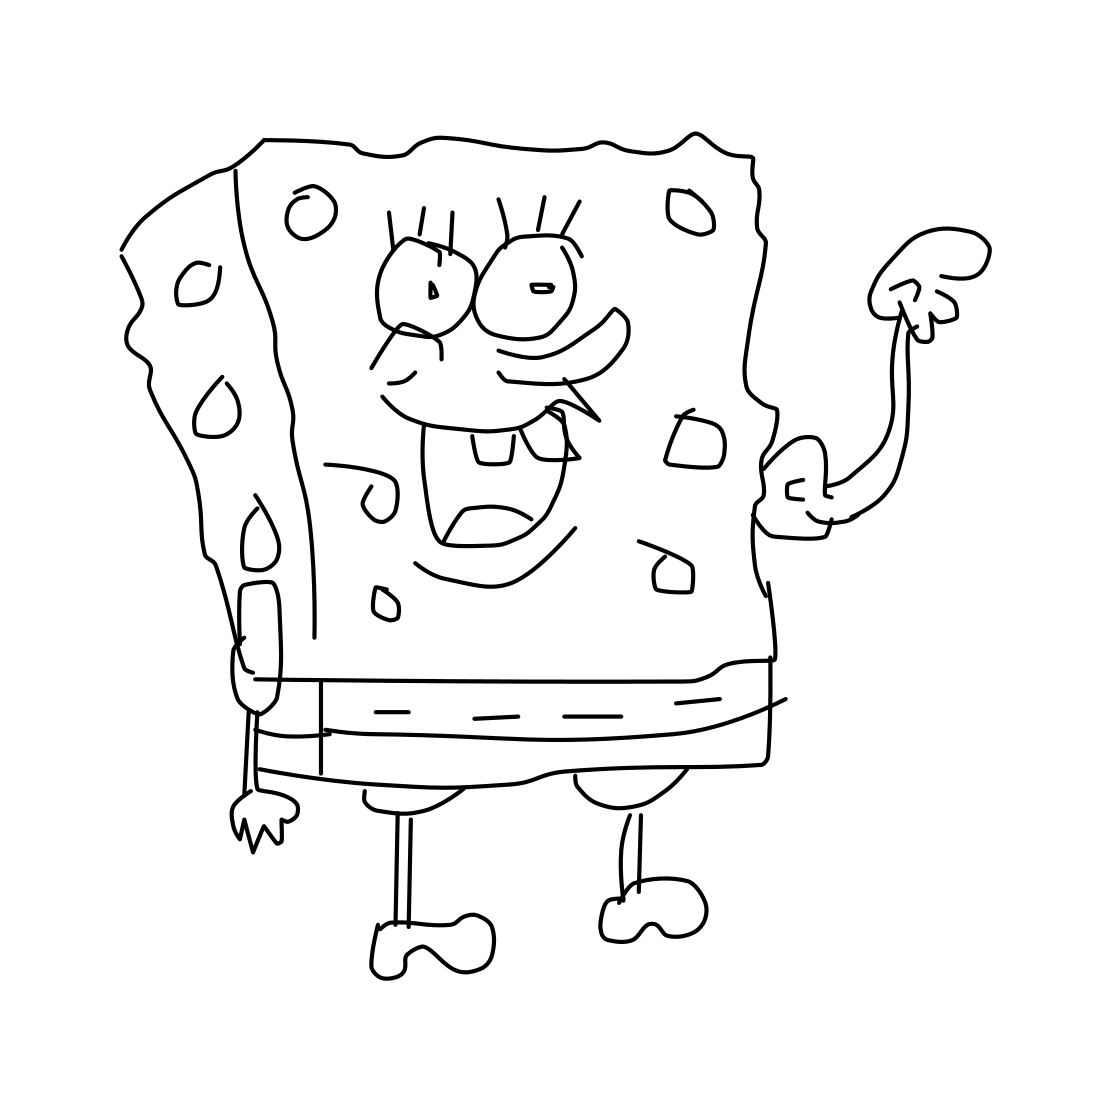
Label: sponge bob